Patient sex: F
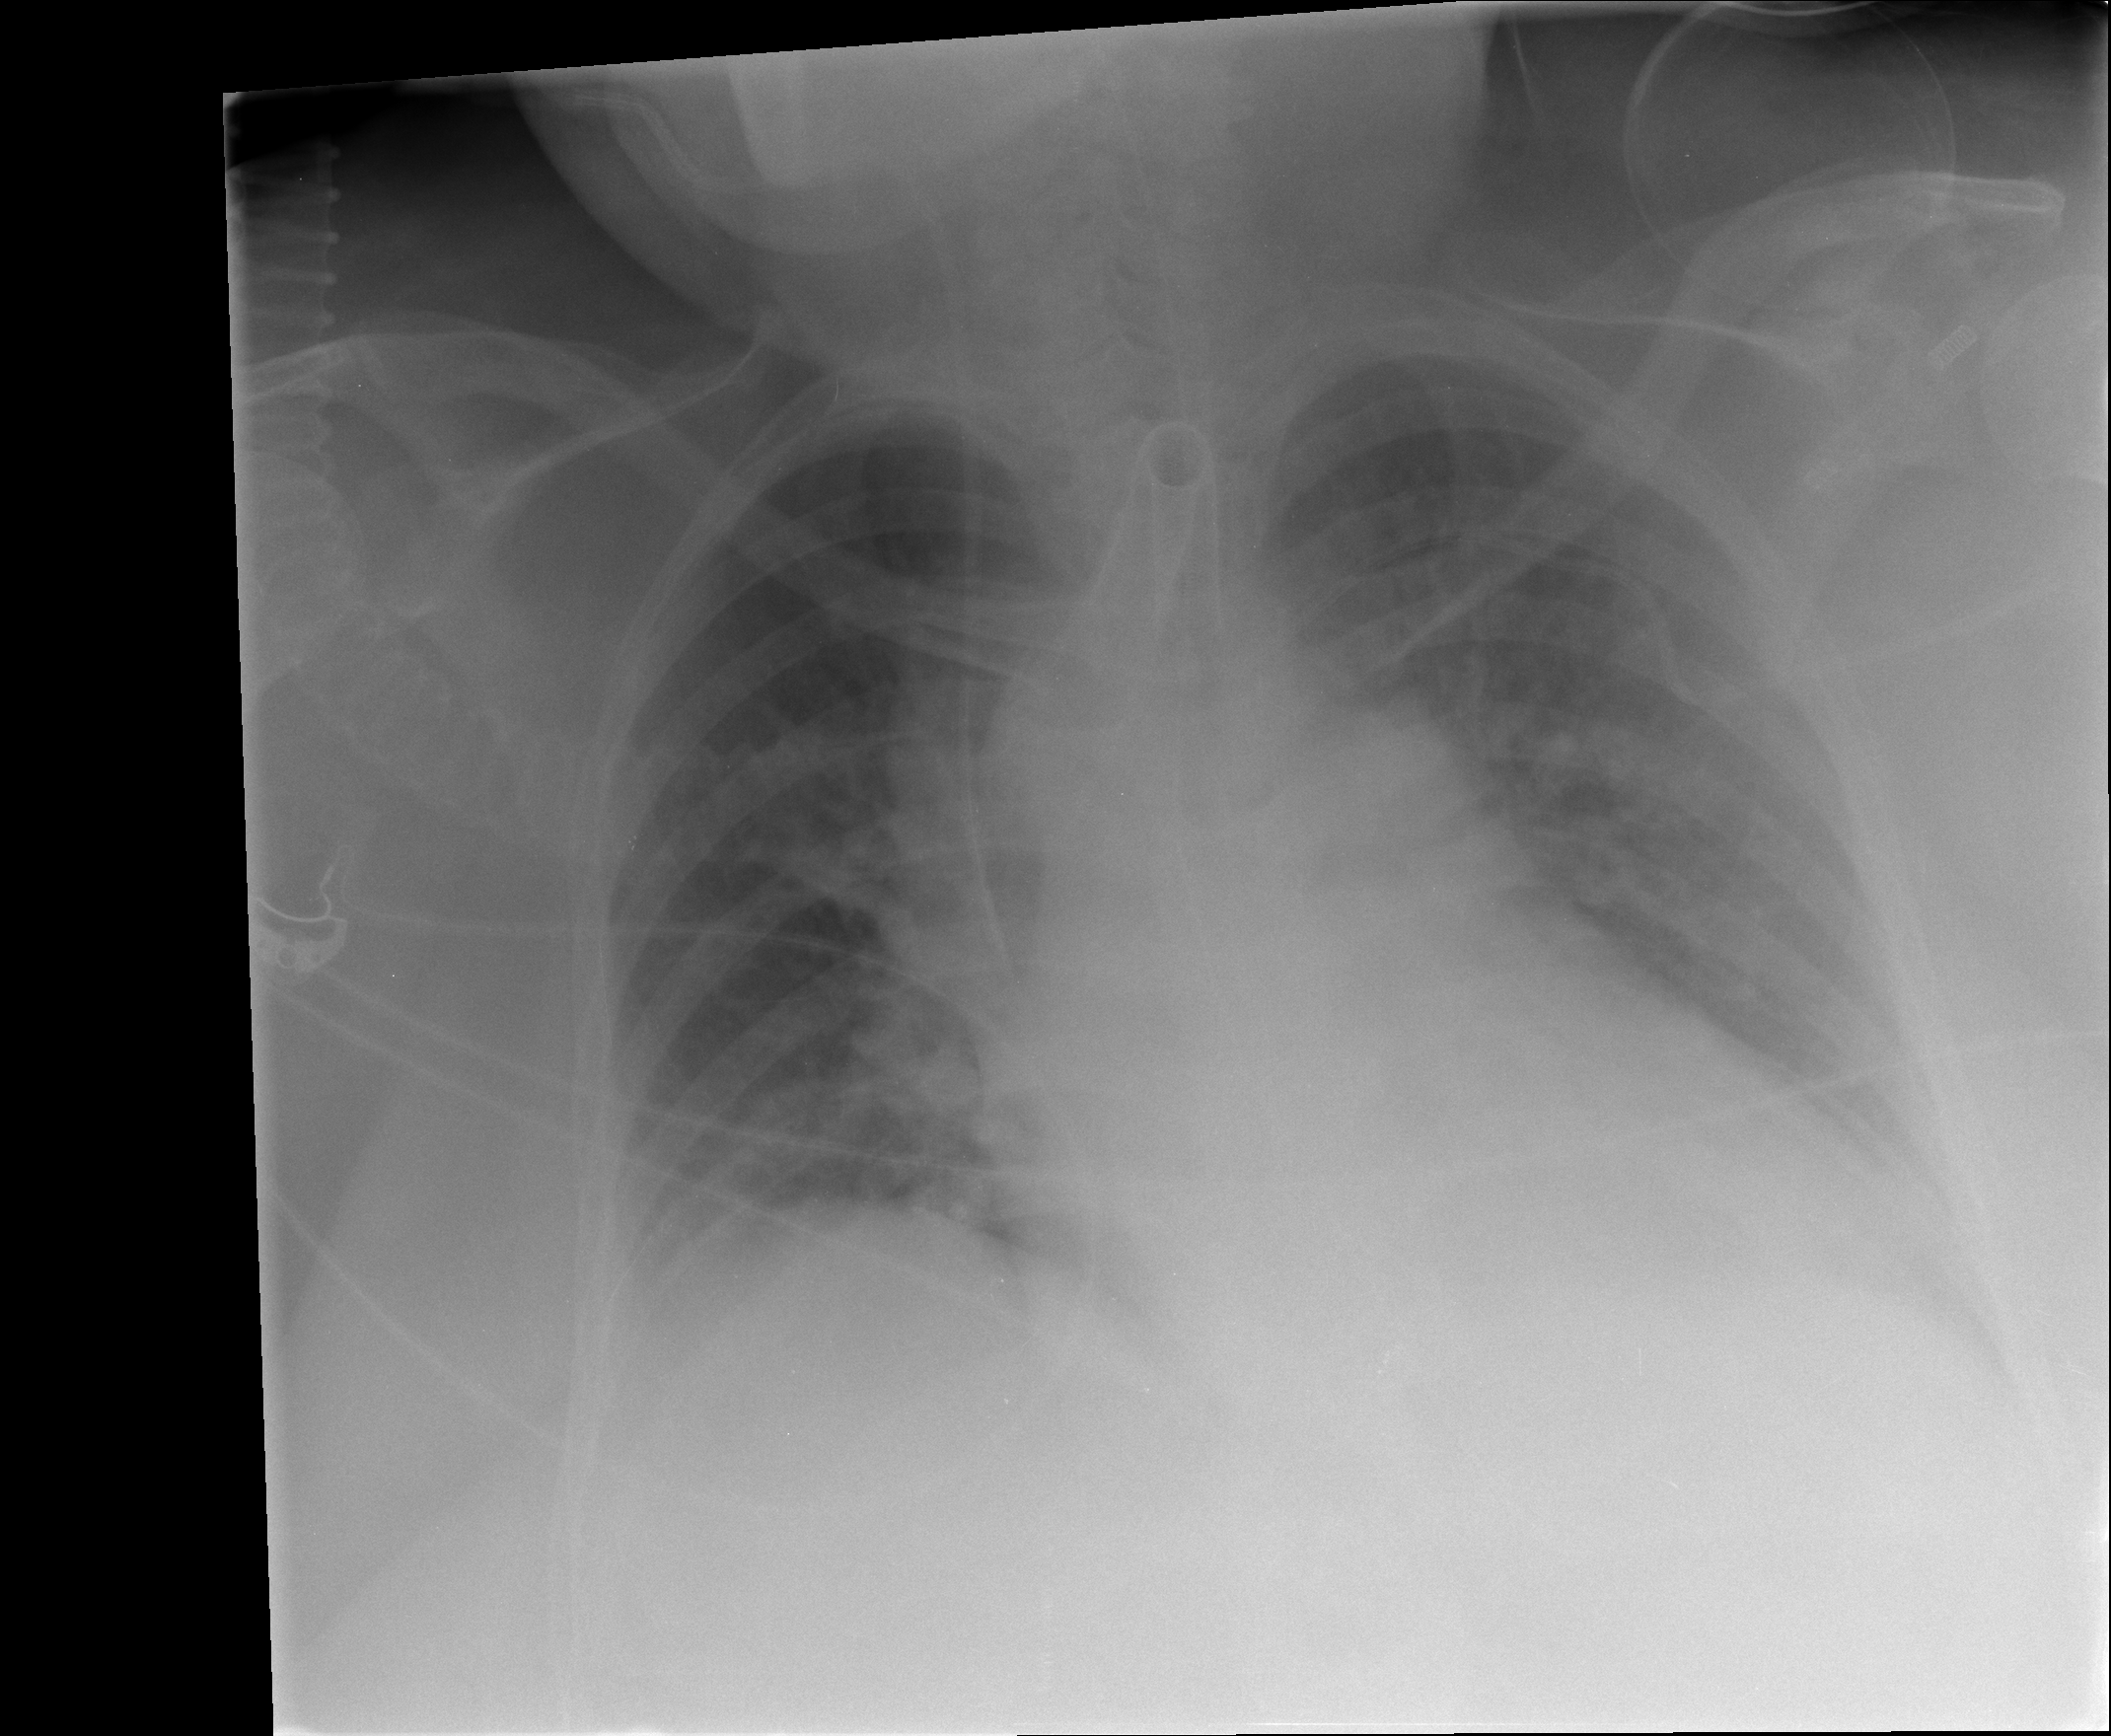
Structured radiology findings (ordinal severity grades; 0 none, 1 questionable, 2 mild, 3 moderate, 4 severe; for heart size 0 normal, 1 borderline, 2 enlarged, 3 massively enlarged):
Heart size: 1
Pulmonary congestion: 2
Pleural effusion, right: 1
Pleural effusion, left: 2
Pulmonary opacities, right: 0
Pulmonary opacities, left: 2
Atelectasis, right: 1
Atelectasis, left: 2